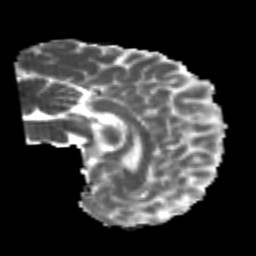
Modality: MD
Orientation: sagittal
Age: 24
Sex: male
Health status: healthy
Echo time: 0.074 s